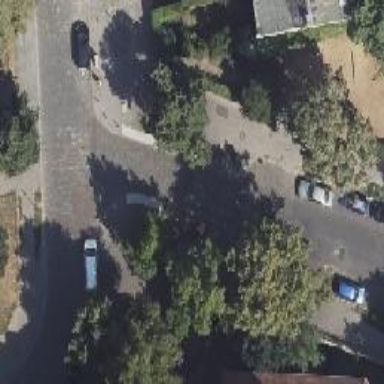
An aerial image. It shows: Bicycle parking located on the sidewalk.